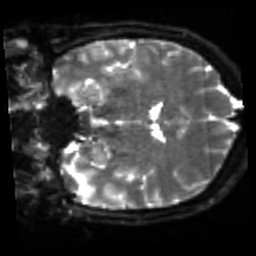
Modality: sbref
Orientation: coronal
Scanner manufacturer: siemens
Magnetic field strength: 3 T
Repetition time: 4 s
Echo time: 0.0594 s